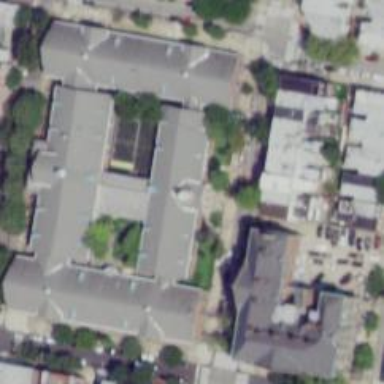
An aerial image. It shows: School.